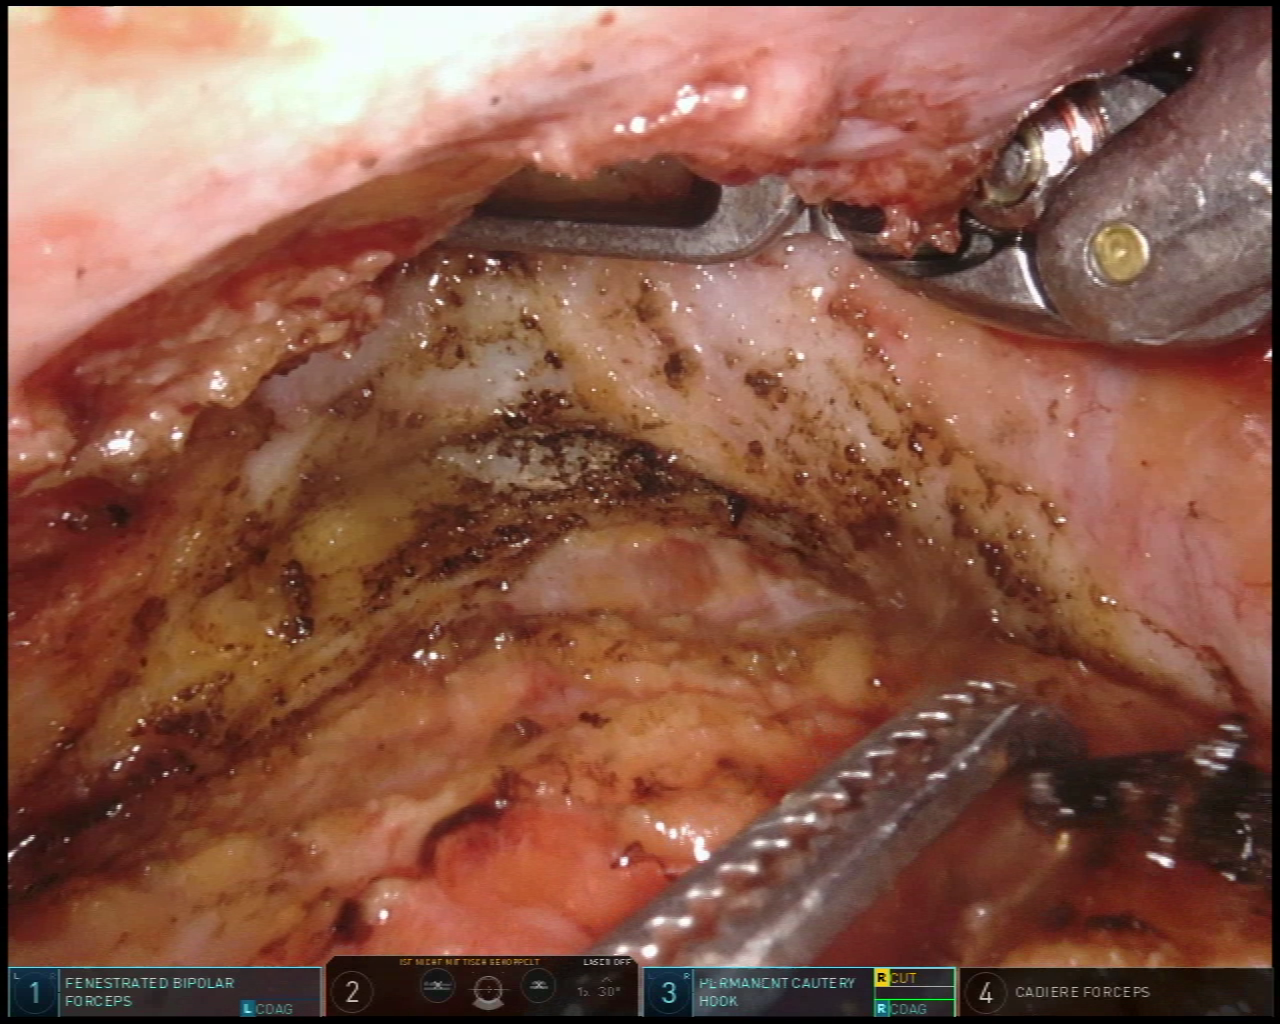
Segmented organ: vesicular_glands
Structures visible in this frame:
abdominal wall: no
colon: no
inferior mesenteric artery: no
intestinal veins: no
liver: no
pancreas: no
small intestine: no
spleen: no
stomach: no
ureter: no
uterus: no
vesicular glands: yes